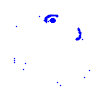
Particle: electron